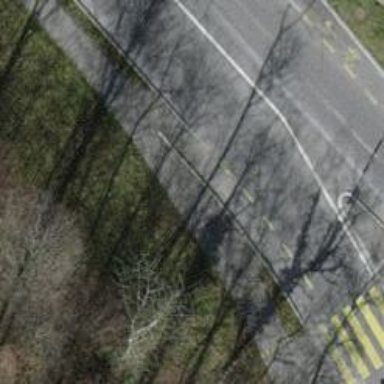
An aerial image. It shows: Cycleway.